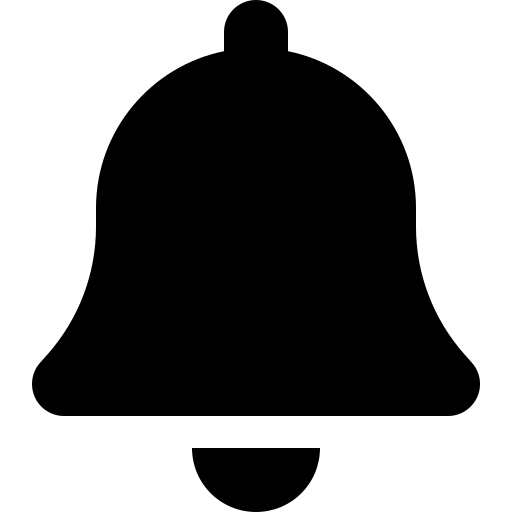
Tags: icon, FontAwesome, fa-icon, solid, bell